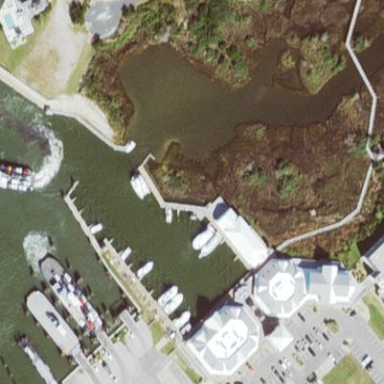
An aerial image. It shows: Marina located on water.